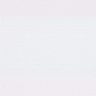
Metastatic tissue present: no